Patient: sex M, age 68
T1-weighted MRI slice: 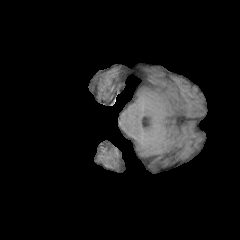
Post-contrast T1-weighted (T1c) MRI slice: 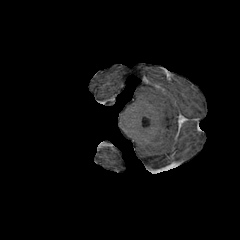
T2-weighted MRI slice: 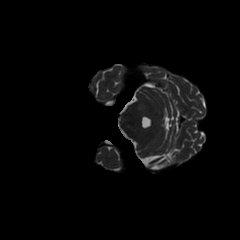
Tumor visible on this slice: no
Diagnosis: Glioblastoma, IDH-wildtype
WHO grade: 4